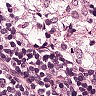
Metastatic tissue present: no